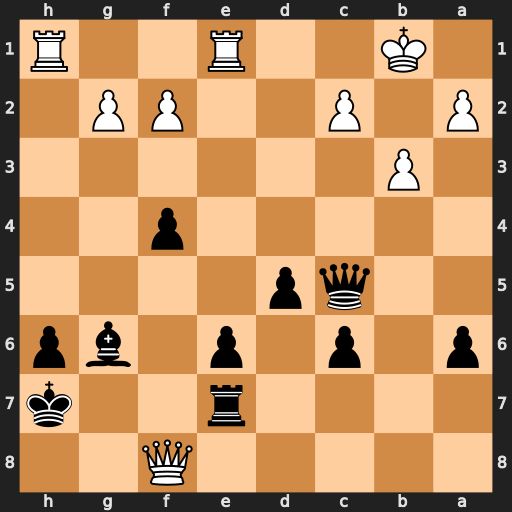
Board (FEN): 5Q2/4r2k/p1p1p1bp/2qp4/5p2/1P6/P1P2PP1/1K2R2R
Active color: b
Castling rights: -
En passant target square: -
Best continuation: Qxc2+ Ka1 Qc3#